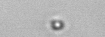
Label: nanoplankton_mix